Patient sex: M
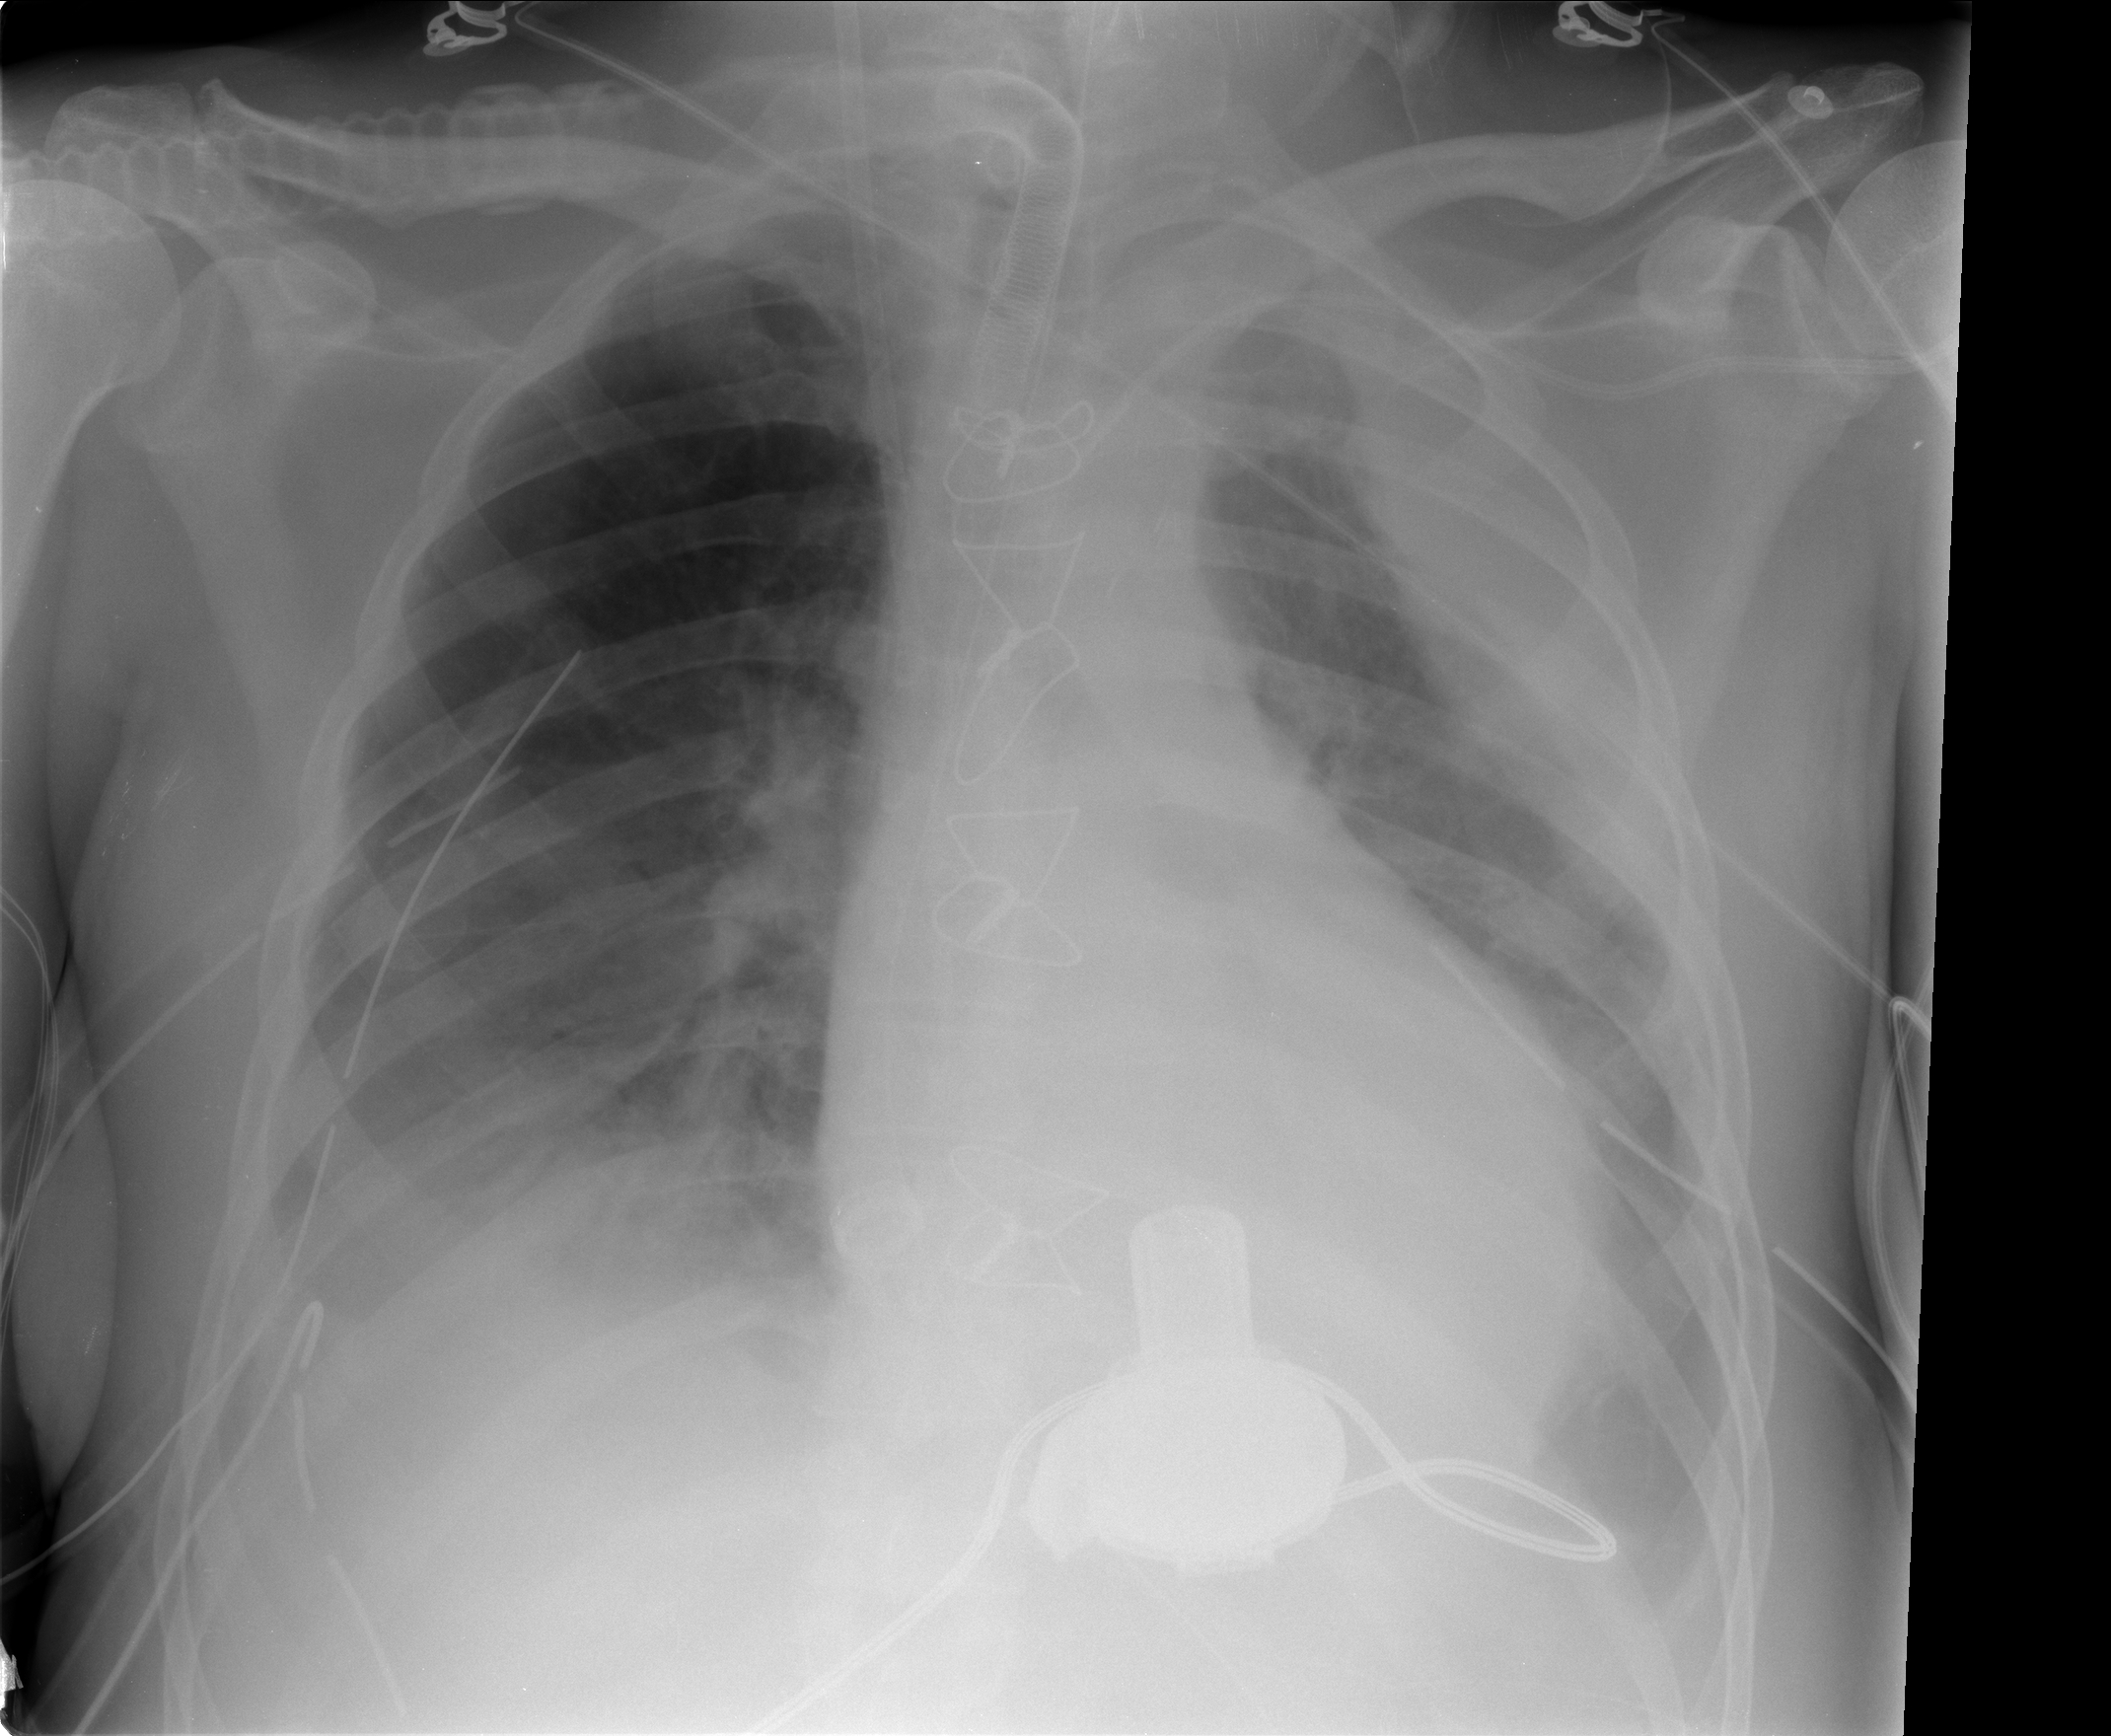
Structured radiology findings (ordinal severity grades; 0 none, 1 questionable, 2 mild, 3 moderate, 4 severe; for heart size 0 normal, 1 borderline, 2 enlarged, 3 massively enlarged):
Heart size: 0
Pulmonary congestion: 0
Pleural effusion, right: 2
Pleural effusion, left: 3
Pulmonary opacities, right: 0
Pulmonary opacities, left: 0
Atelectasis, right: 2
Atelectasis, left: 2